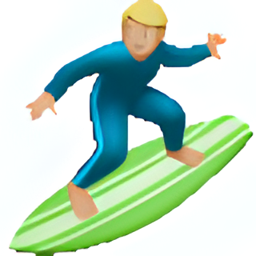
Name: man surfing type 3
Emoji: 🏄🏼‍♂️
Group: People & Body
Sub-group: person-sport